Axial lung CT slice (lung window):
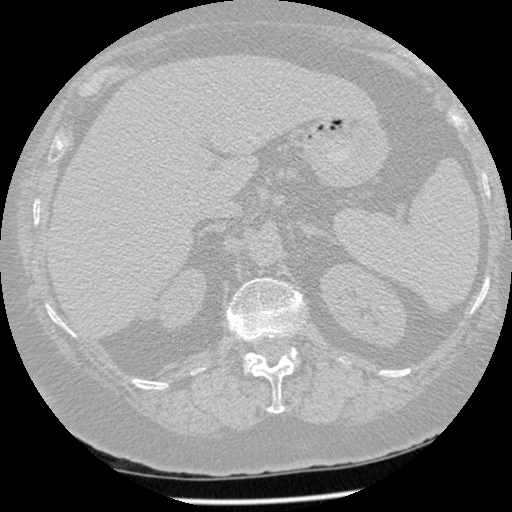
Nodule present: no